Field crop: maize
Growth stage: 2
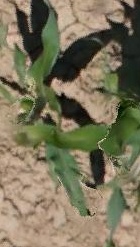
Species: maize